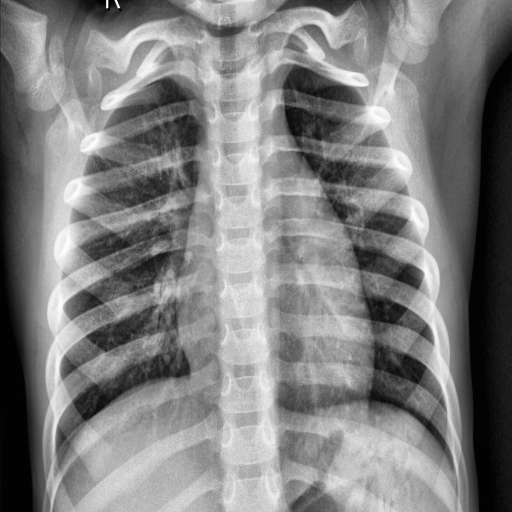
Finding: NORMAL